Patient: sex F, age 76
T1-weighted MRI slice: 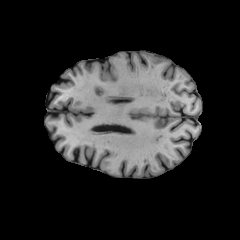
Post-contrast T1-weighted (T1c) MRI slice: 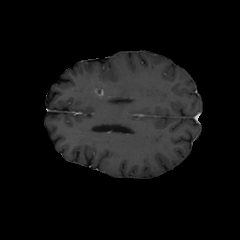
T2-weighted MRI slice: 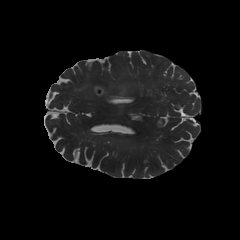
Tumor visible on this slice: yes
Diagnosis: Glioblastoma, IDH-wildtype
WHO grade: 4